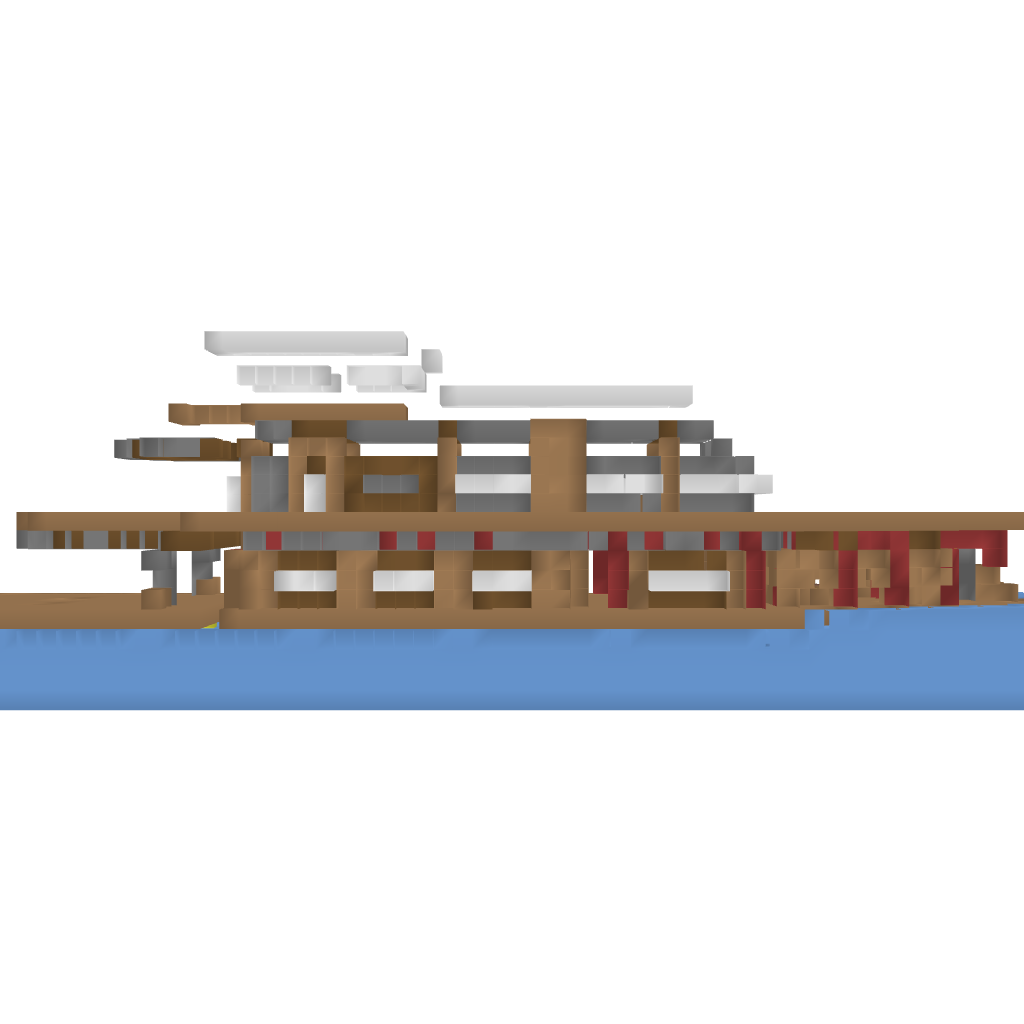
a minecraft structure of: Yatch (w/ water) bad low quality